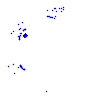
Particle: proton